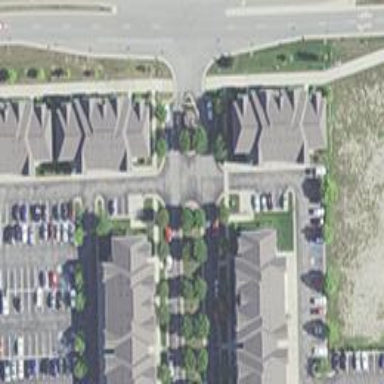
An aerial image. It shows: Residential road with separate sidewalk.